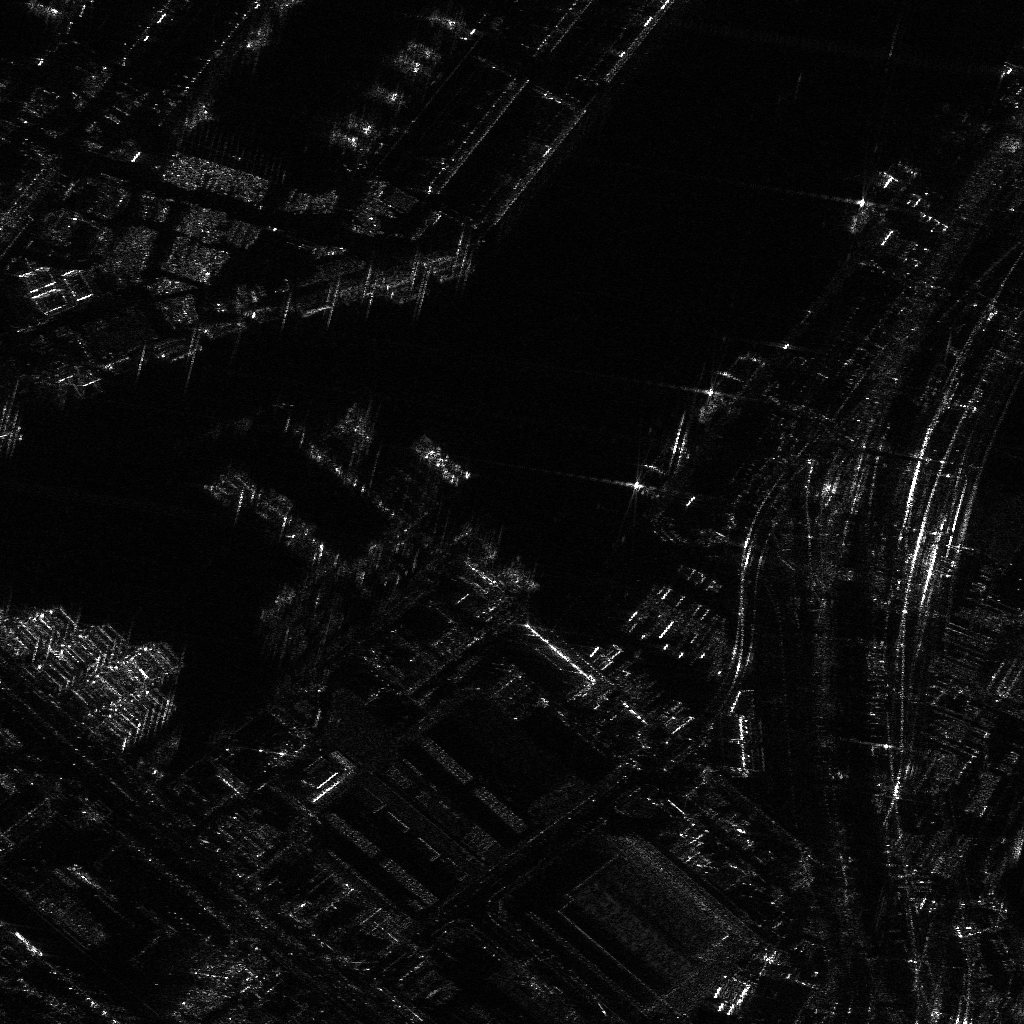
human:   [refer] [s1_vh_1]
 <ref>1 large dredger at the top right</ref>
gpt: <box>[[85, 11, 88, 24, 37]]</box>